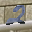
Label: 2